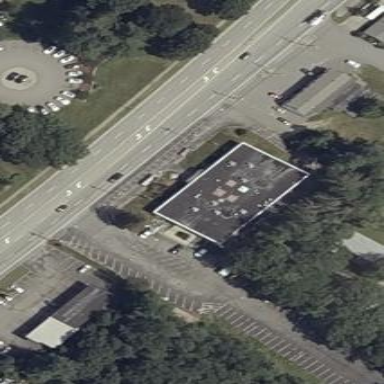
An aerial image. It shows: Office building.